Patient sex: M
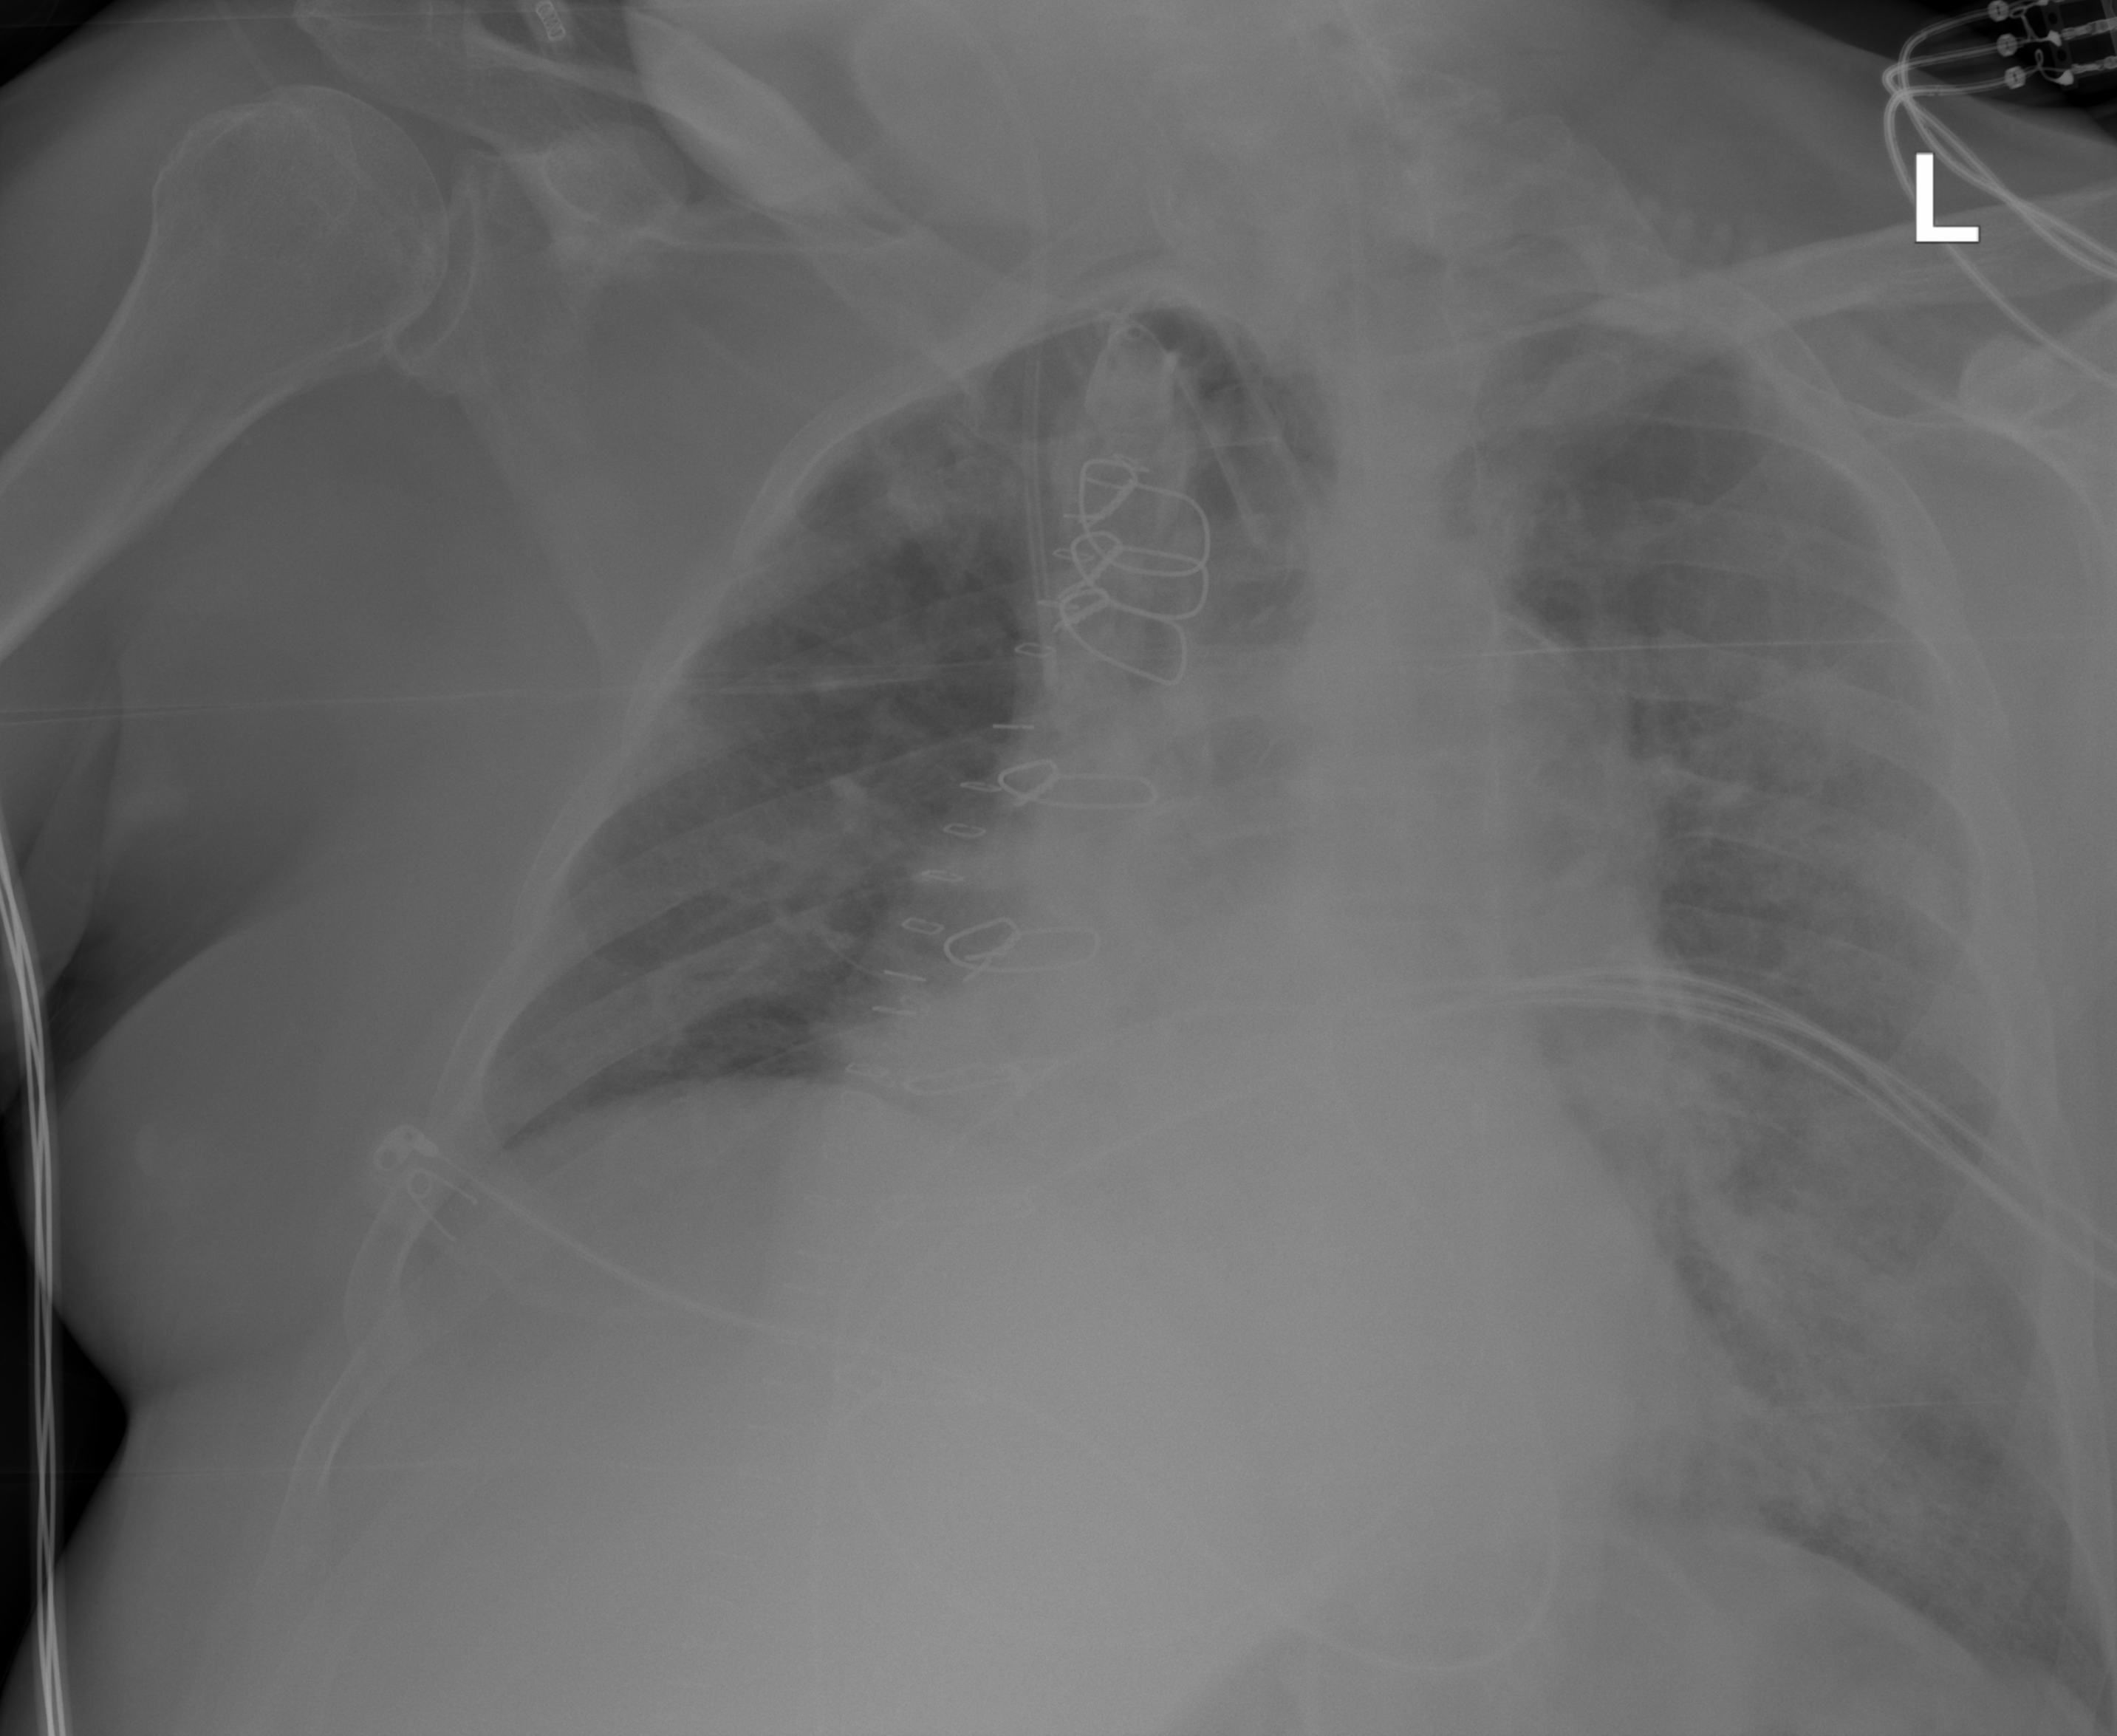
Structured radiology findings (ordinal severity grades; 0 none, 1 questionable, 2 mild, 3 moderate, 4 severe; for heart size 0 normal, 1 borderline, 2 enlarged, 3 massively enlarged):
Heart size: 1
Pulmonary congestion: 2
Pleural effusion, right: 0
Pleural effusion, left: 0
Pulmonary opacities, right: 2
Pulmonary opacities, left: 3
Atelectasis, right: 2
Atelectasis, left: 2